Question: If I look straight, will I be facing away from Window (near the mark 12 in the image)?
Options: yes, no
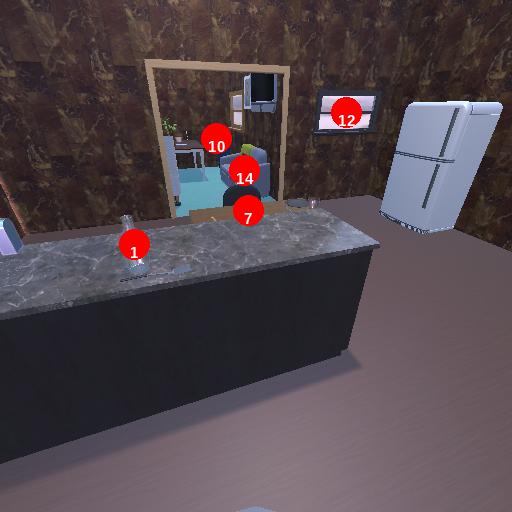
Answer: yes